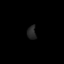
Tissue: lung
Cell type: Epithelial cells
Senescence score: 0.1819
Nuclear area (px): 116
Mean DAPI intensity: 38.586